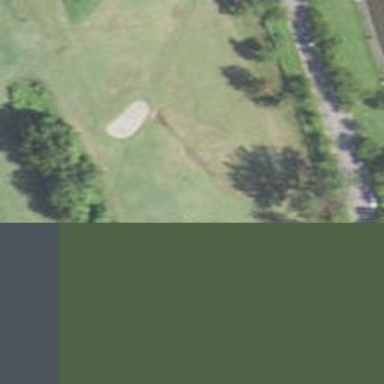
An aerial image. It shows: View of golf hole.